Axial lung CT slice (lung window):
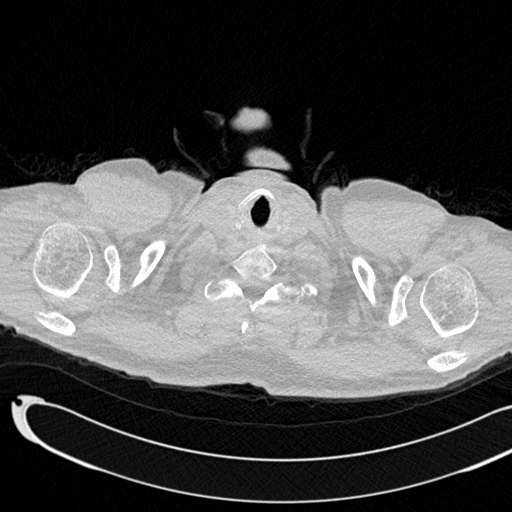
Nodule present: no